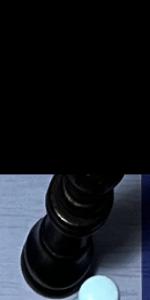
Label: King_Black